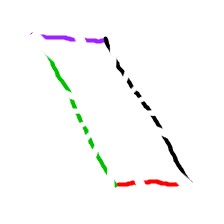
Shape: parallelogram